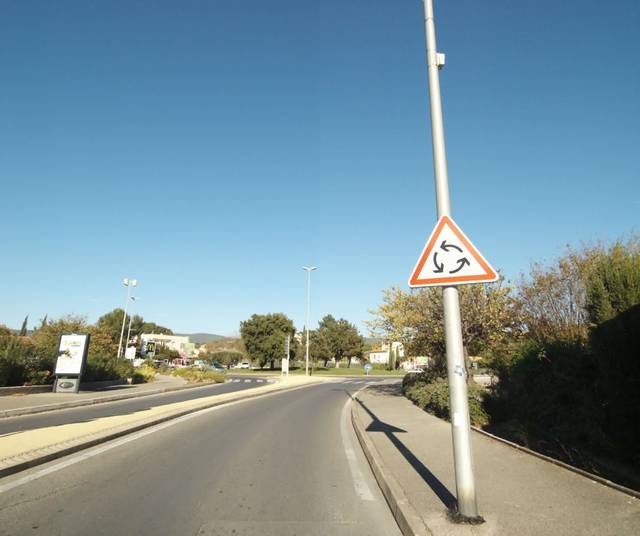
Region: France
Coordinates: 43.189, 5.628